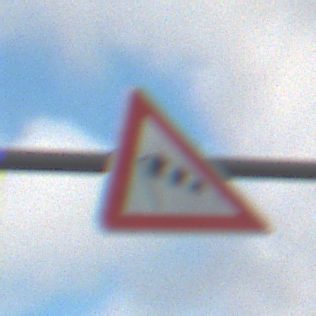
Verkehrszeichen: SeitenwindVonLinks
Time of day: SunriseSunset
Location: Outdoor (RoadRail)
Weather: PartlyCloudy
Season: NotSpecified
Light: Natural